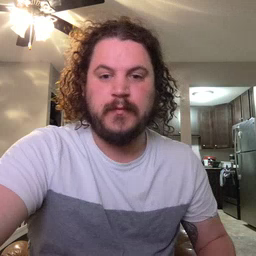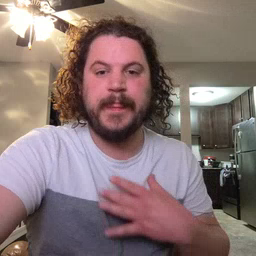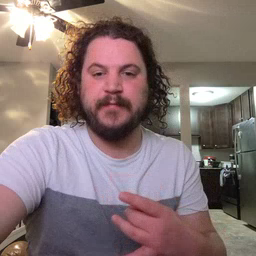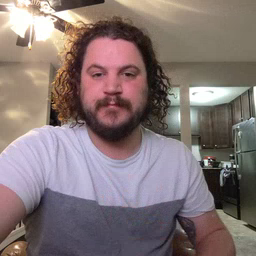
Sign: like